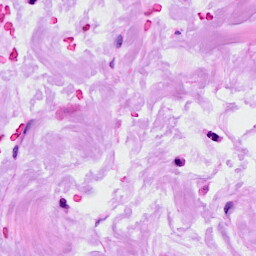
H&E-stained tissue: Breast